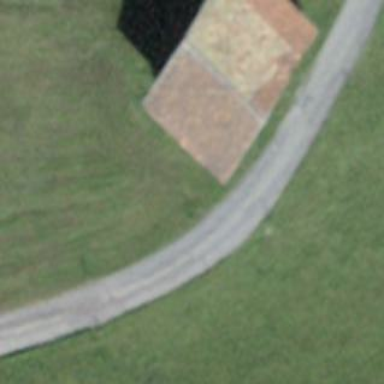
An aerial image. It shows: Barn.